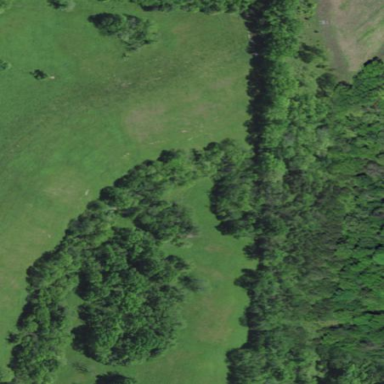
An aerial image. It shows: Serene woodland landscape.